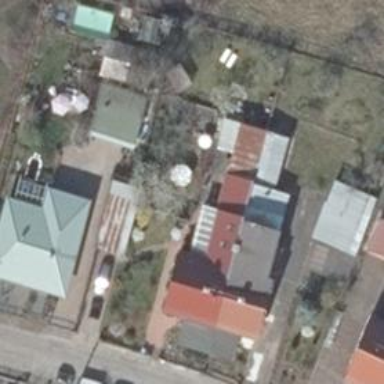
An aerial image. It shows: Semi-detached house with gabled roof.